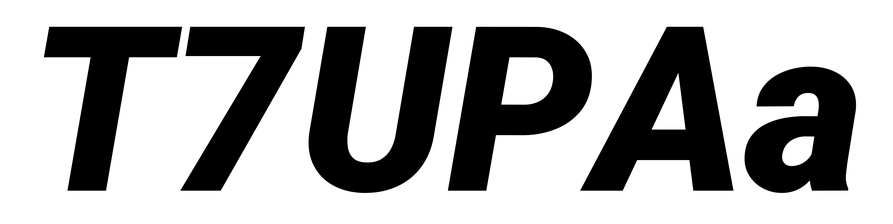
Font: Roboto-Italic_Black_Italic